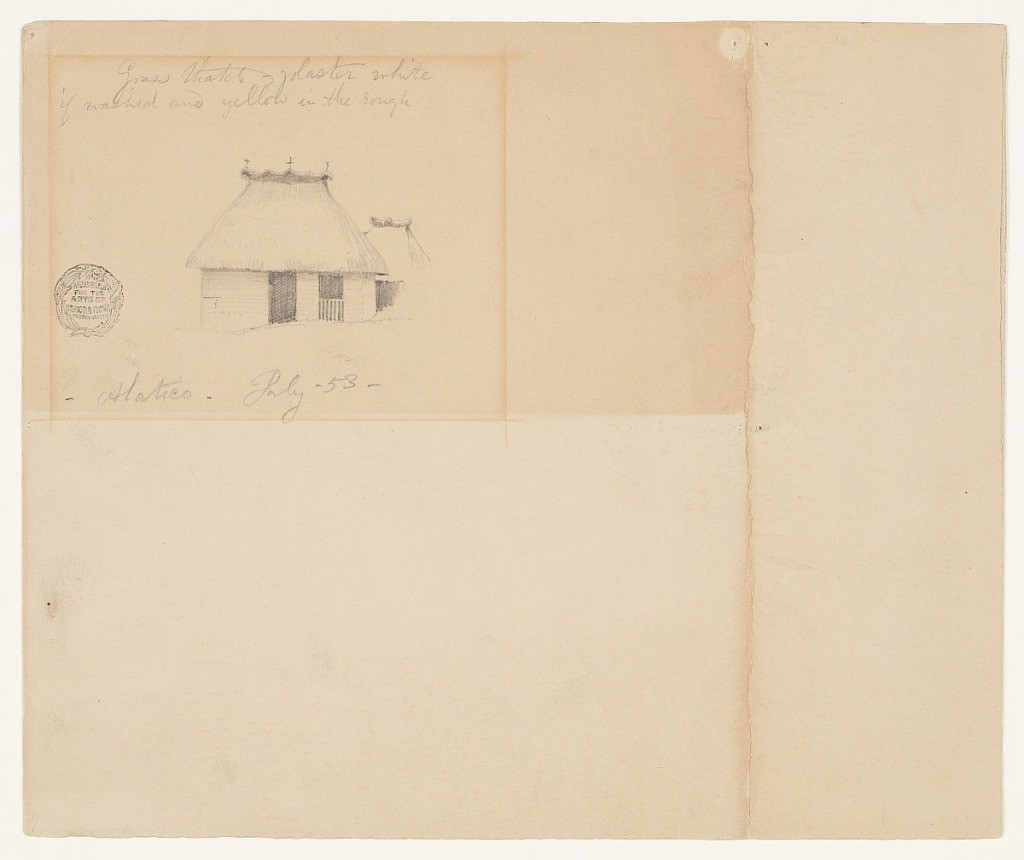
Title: Houses in Alatico, Colombia
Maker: Frederic Edwin Church, American, 1826–1900
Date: July 1853
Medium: Graphite on tan wove paper
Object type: Drawing
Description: Architecture sketch showing a view of a thatched hut in Alatico, Colombia. The structure's facade is characterized by one door, one window, and a tall, pyramidal roof. Another roof is visible behind.